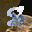
Label: 8